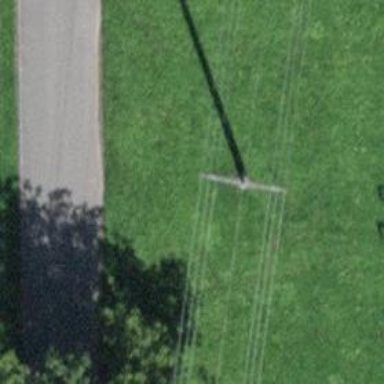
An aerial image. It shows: Power tower.